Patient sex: M
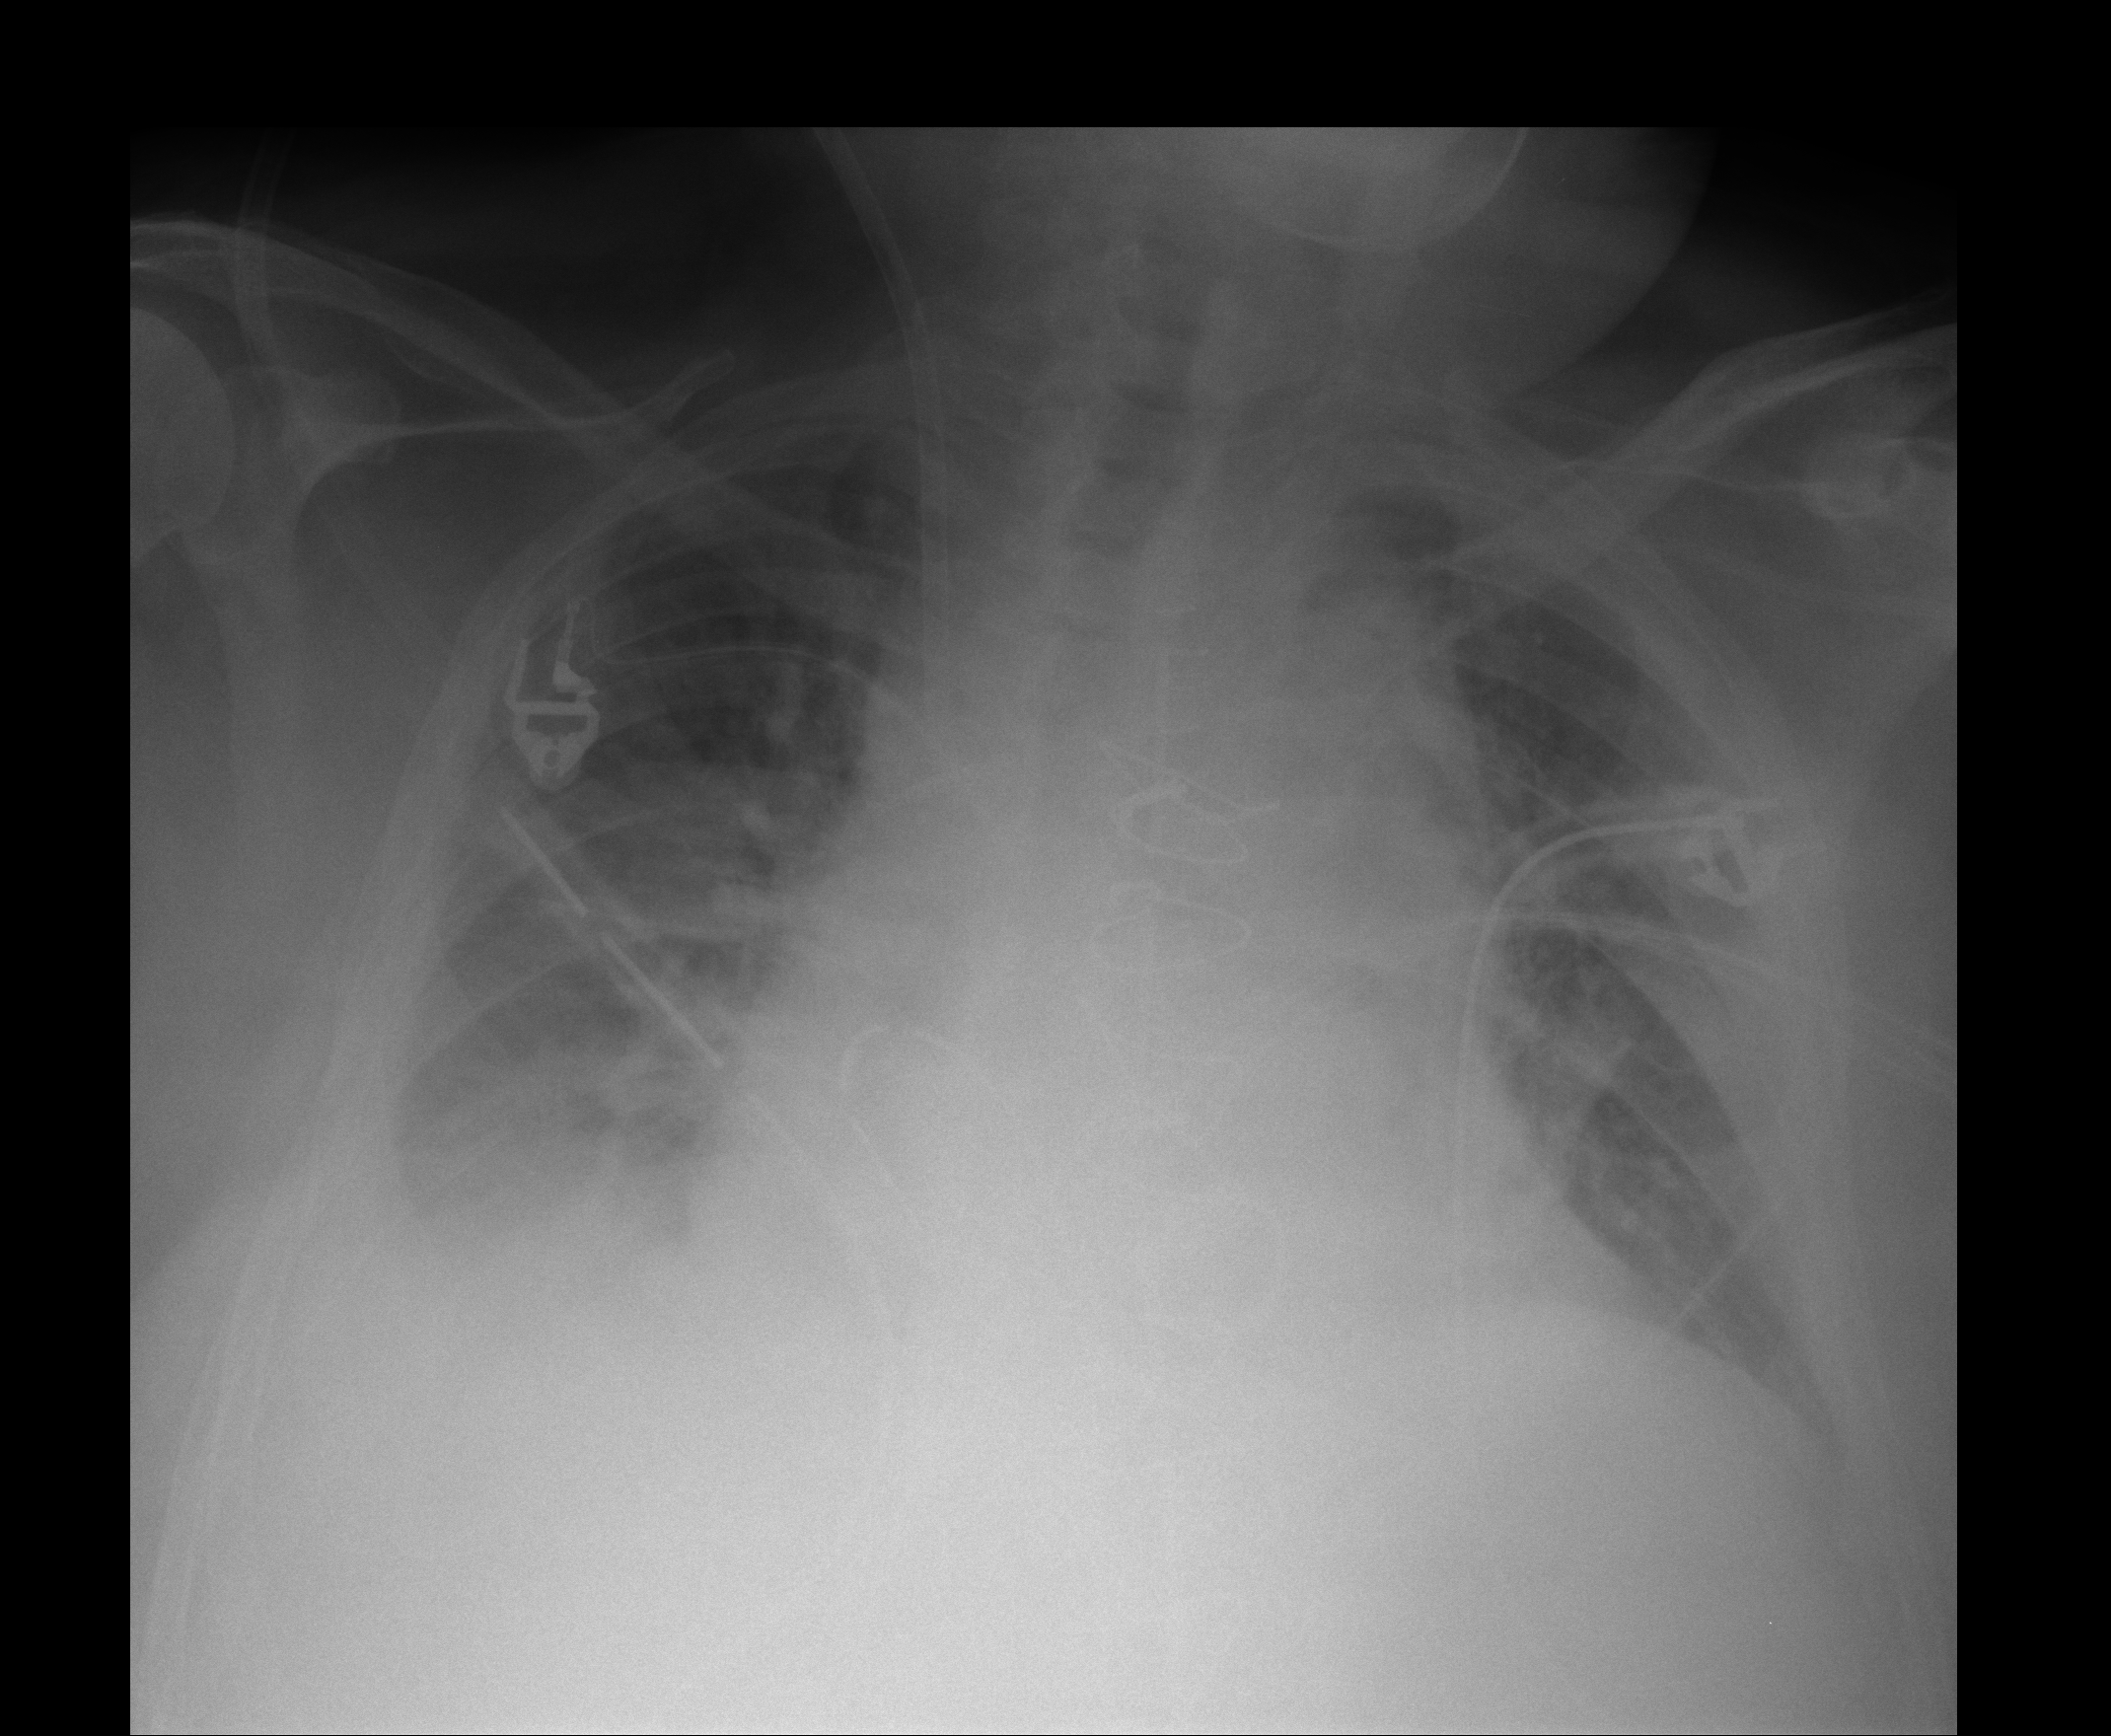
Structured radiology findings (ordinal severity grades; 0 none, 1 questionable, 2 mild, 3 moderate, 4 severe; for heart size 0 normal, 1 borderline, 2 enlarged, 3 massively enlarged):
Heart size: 2
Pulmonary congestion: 2
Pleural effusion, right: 2
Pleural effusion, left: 2
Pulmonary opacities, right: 2
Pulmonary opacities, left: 1
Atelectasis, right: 2
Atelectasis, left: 2